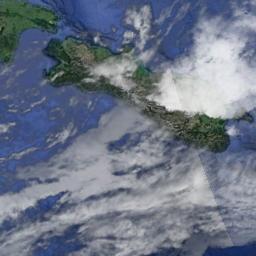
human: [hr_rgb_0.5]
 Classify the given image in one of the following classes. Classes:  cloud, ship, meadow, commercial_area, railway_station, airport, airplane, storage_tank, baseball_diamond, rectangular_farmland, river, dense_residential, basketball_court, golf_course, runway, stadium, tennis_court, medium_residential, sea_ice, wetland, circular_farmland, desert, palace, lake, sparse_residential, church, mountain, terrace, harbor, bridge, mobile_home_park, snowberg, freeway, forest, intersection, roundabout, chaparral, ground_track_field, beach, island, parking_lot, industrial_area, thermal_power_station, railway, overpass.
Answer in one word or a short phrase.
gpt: cloud